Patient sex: F
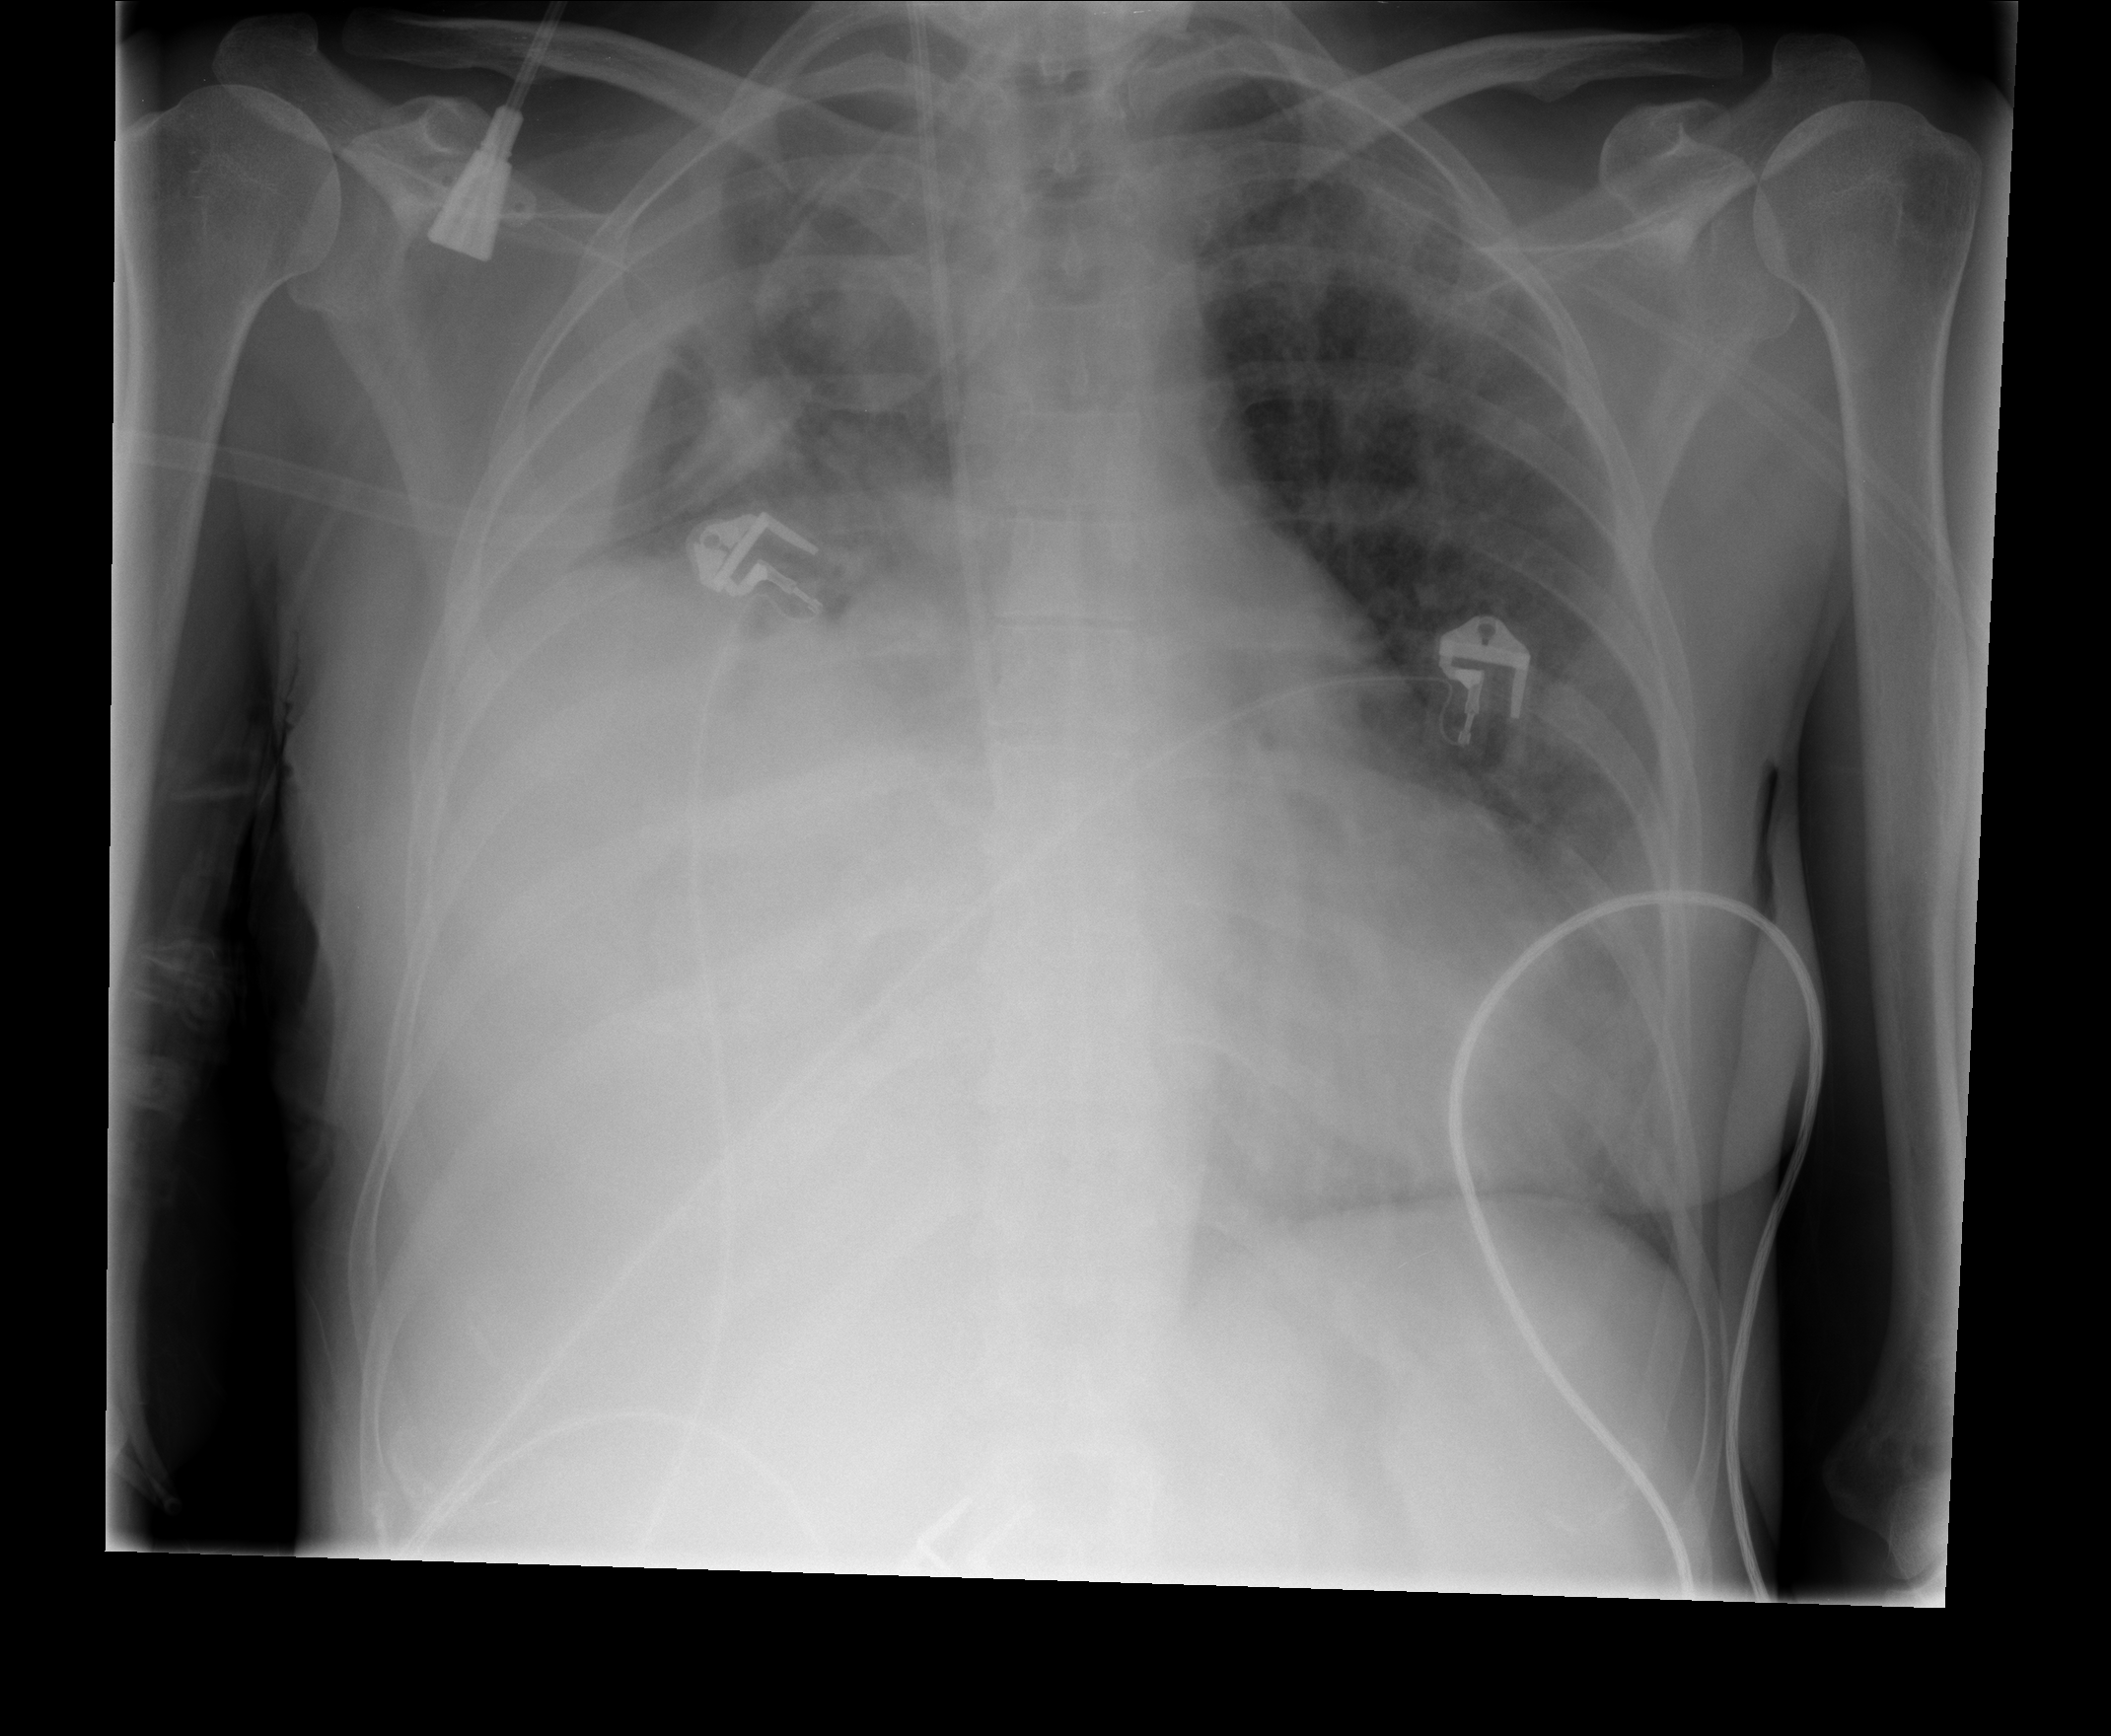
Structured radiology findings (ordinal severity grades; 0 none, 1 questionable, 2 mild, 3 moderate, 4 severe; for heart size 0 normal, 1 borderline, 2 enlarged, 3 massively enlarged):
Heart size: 0
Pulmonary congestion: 0
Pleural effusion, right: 4
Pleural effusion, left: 0
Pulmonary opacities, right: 3
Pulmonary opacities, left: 3
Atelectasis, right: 3
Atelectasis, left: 2